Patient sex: F
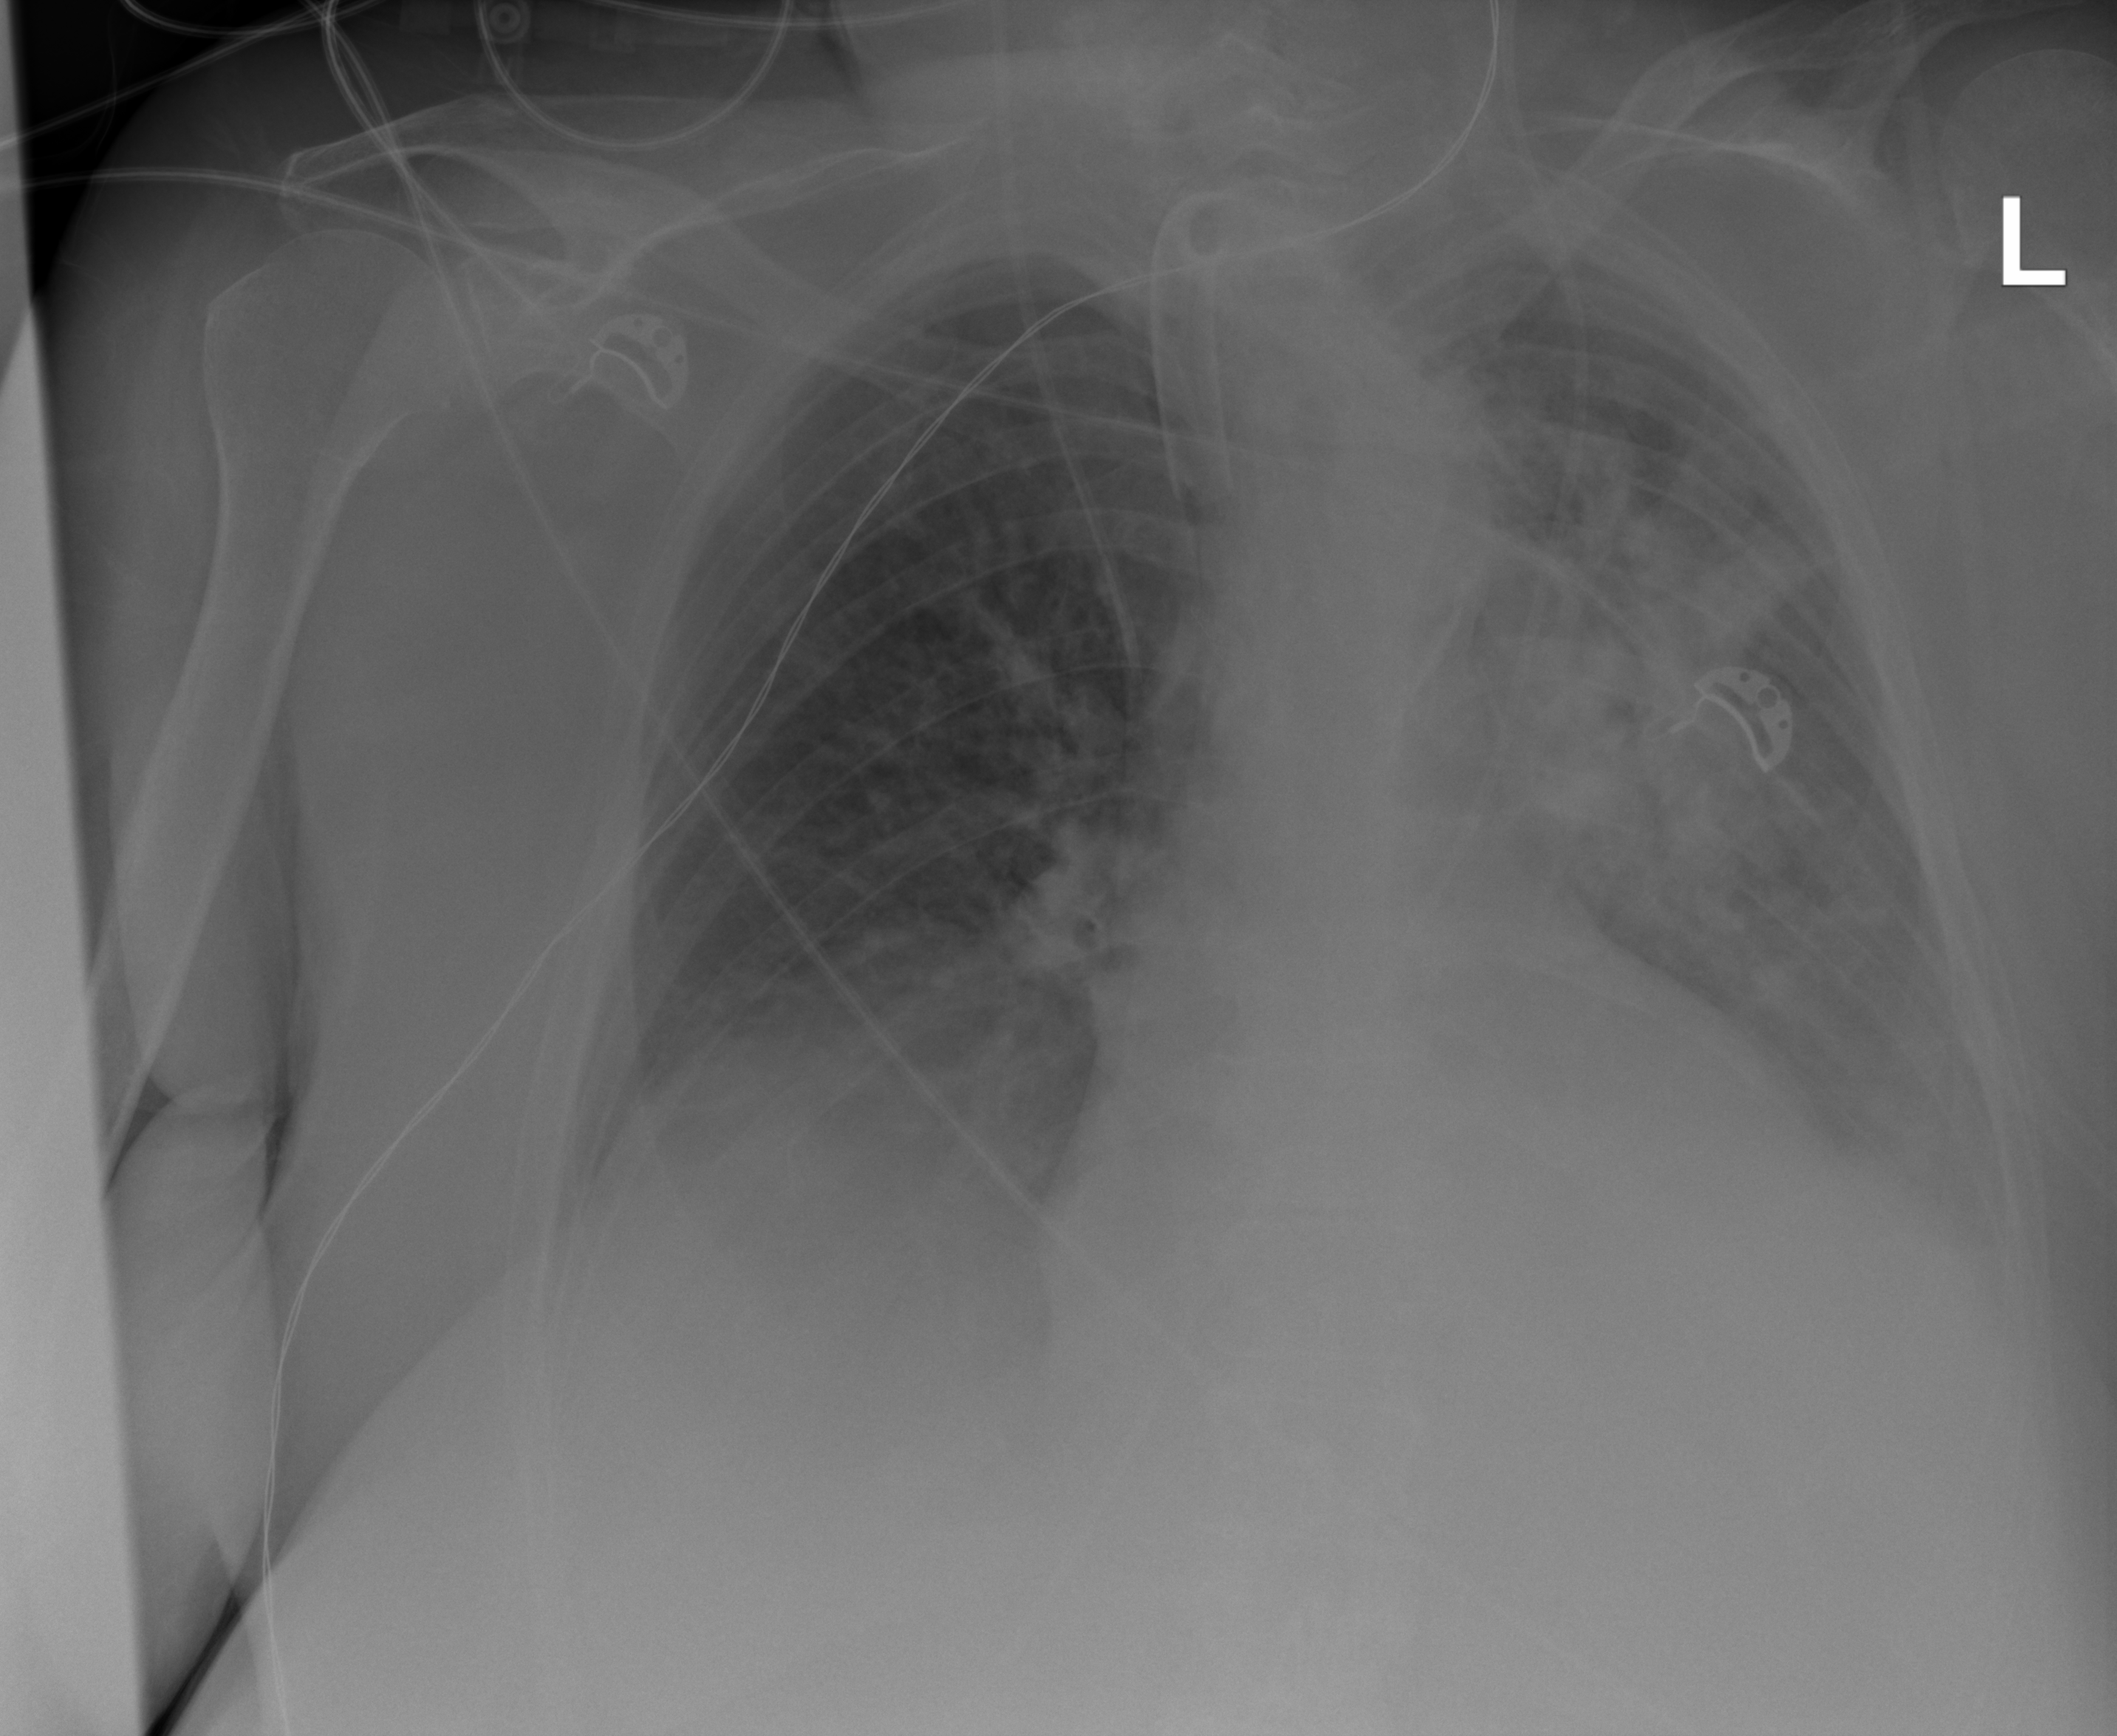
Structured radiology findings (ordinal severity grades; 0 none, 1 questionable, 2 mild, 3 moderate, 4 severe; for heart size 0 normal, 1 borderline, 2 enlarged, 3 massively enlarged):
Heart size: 2
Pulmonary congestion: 1
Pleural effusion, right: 2
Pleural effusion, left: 2
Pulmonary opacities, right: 1
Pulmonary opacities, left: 3
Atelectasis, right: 1
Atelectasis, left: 2